Field crop: maize
Growth stage: 2
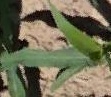
Species: maize